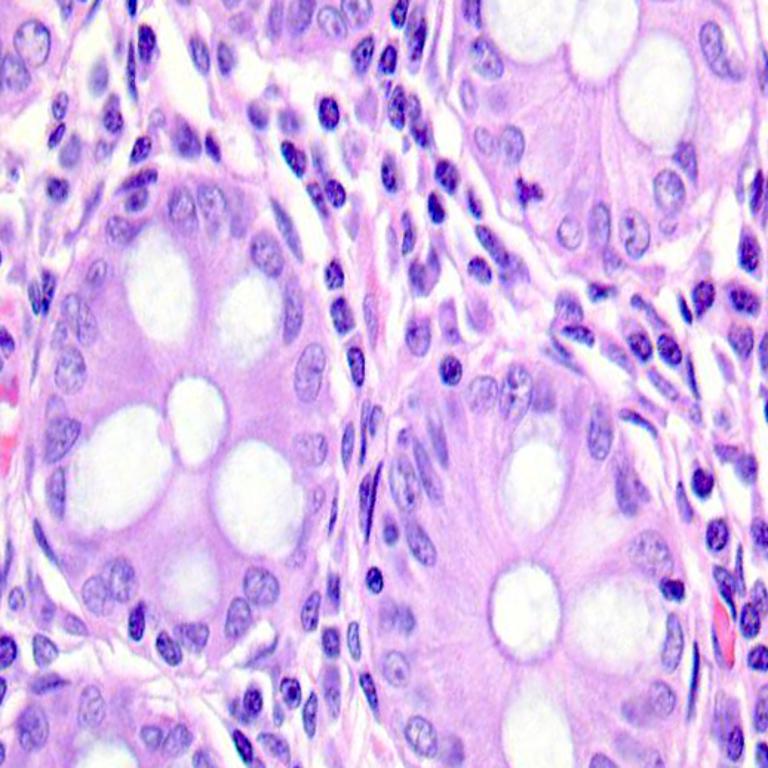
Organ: colon
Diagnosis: benign